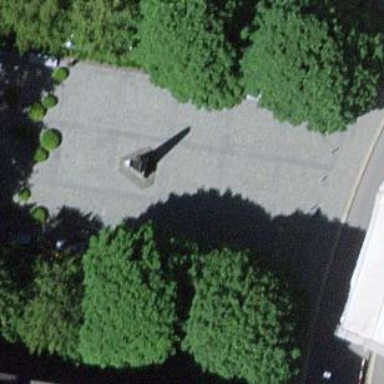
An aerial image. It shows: Square with pedestrian sett road.